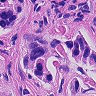
Metastatic tissue present: yes